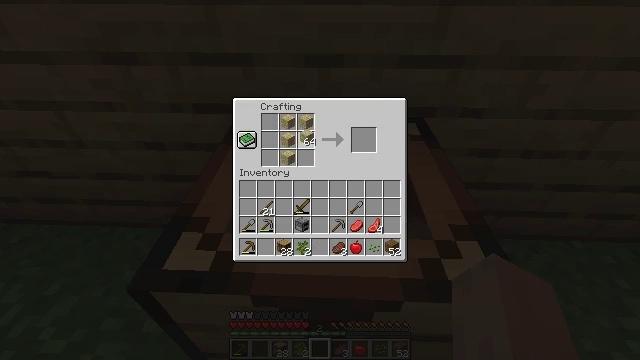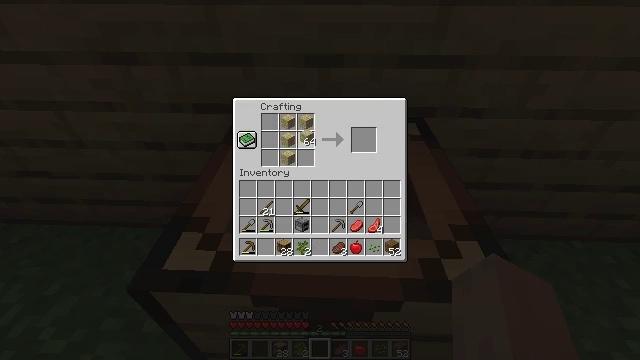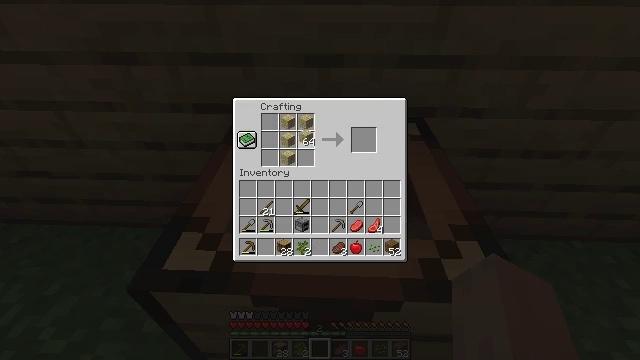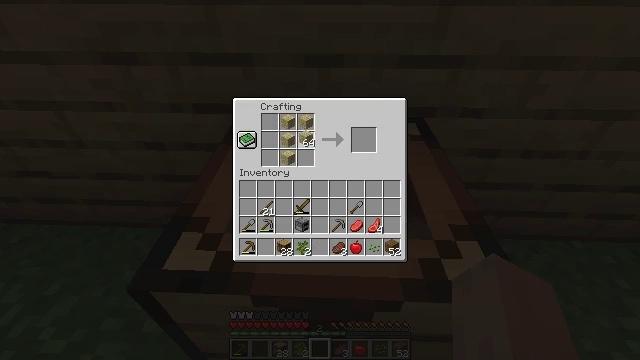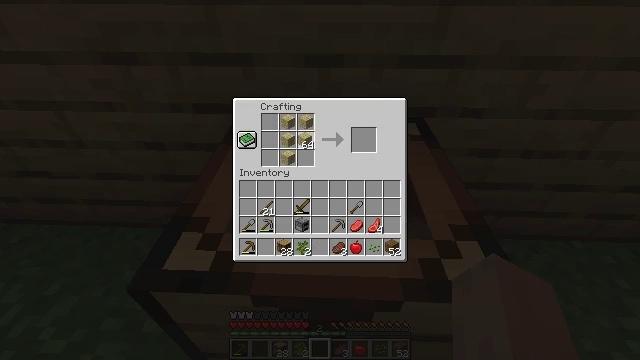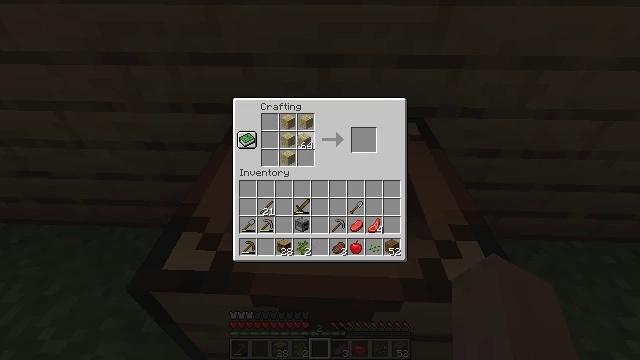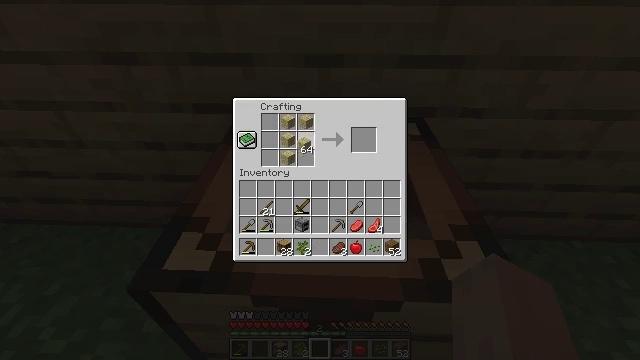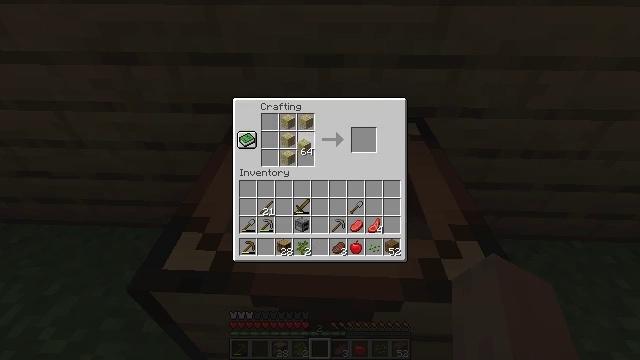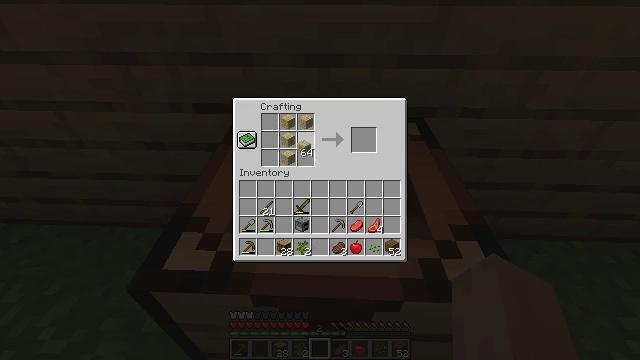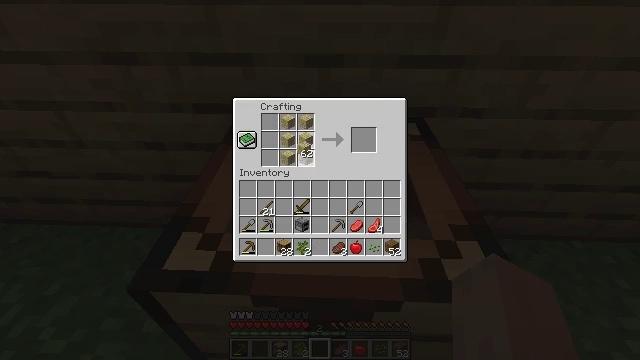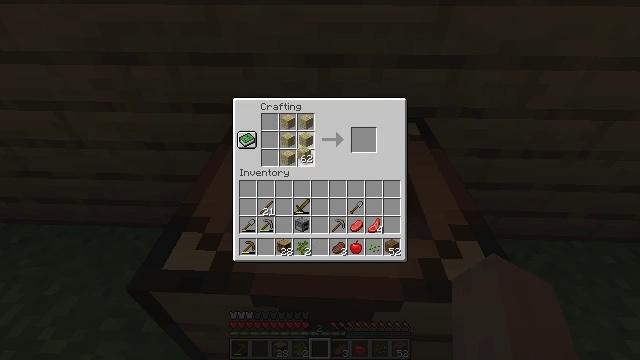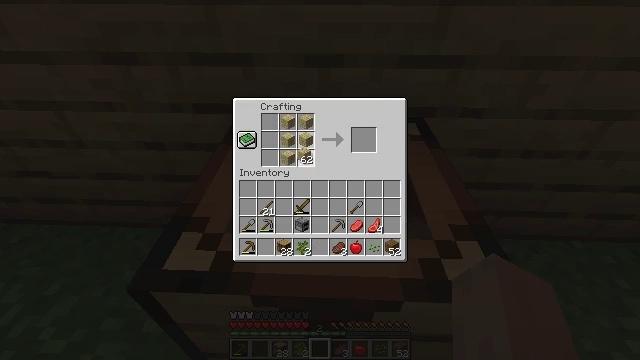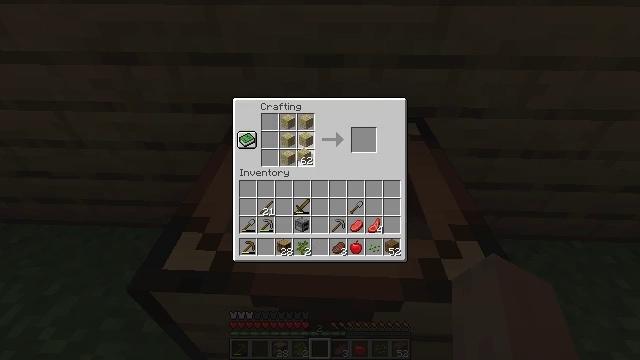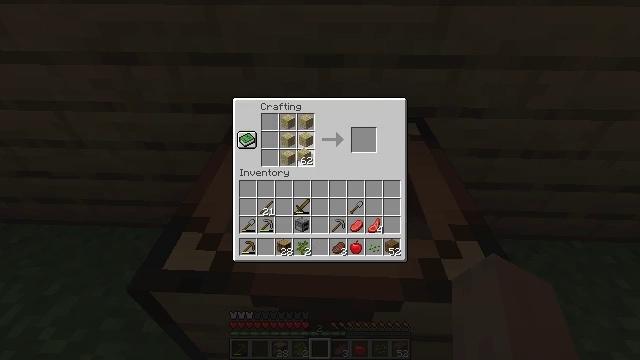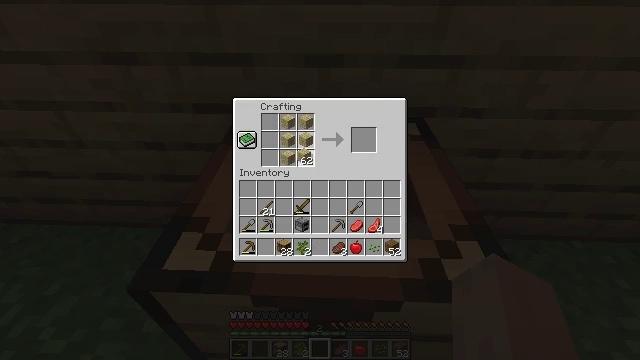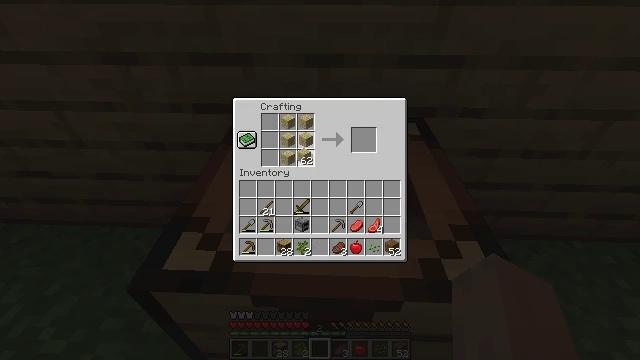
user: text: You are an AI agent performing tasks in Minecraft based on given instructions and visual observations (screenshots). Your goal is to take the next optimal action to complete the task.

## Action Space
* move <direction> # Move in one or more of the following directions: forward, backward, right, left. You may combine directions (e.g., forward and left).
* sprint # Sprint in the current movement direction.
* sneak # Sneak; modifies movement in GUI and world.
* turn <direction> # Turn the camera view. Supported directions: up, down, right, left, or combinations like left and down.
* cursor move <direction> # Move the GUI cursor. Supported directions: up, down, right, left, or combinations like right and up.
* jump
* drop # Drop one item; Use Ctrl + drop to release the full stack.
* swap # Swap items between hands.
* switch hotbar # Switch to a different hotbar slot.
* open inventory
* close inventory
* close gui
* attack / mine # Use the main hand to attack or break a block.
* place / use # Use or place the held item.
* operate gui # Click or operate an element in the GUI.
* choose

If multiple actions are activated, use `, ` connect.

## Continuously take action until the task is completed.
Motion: motion action
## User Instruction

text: Place birch planks in the crafting table to create a birch door.
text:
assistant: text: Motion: no_op
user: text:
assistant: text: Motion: choose
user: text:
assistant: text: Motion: choose
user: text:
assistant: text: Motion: choose
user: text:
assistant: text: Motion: choose
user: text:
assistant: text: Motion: choose
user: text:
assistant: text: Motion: choose
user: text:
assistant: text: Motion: choose
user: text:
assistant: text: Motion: choose
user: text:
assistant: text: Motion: choose
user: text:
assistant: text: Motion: choose
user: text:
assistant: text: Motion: choose
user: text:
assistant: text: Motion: choose
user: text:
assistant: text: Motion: choose
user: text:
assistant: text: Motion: choose
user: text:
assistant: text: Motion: choose
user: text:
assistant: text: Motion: choose
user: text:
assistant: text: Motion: choose
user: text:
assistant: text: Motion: no_op
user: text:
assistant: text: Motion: no_op
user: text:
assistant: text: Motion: no_op
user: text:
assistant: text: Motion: no_op
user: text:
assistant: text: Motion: cursor move right
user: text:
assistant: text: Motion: cursor move right
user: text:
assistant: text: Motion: cursor move down
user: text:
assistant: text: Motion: no_op
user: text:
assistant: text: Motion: cursor move down
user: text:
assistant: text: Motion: cursor move down
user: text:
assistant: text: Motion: cursor move down
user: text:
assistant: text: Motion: no_op